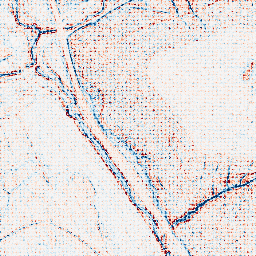
Category: classical
Decomposition family: uniform
Decomposition parameters: size: 3
Upsampling method: sinc_blackman
Upsampling parameters: scale: 8
kernel_size: 8
Upsampling scale: 8